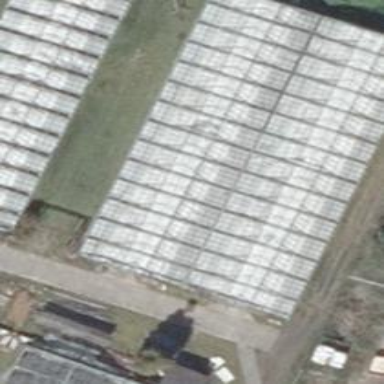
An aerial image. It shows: Greenhouse.